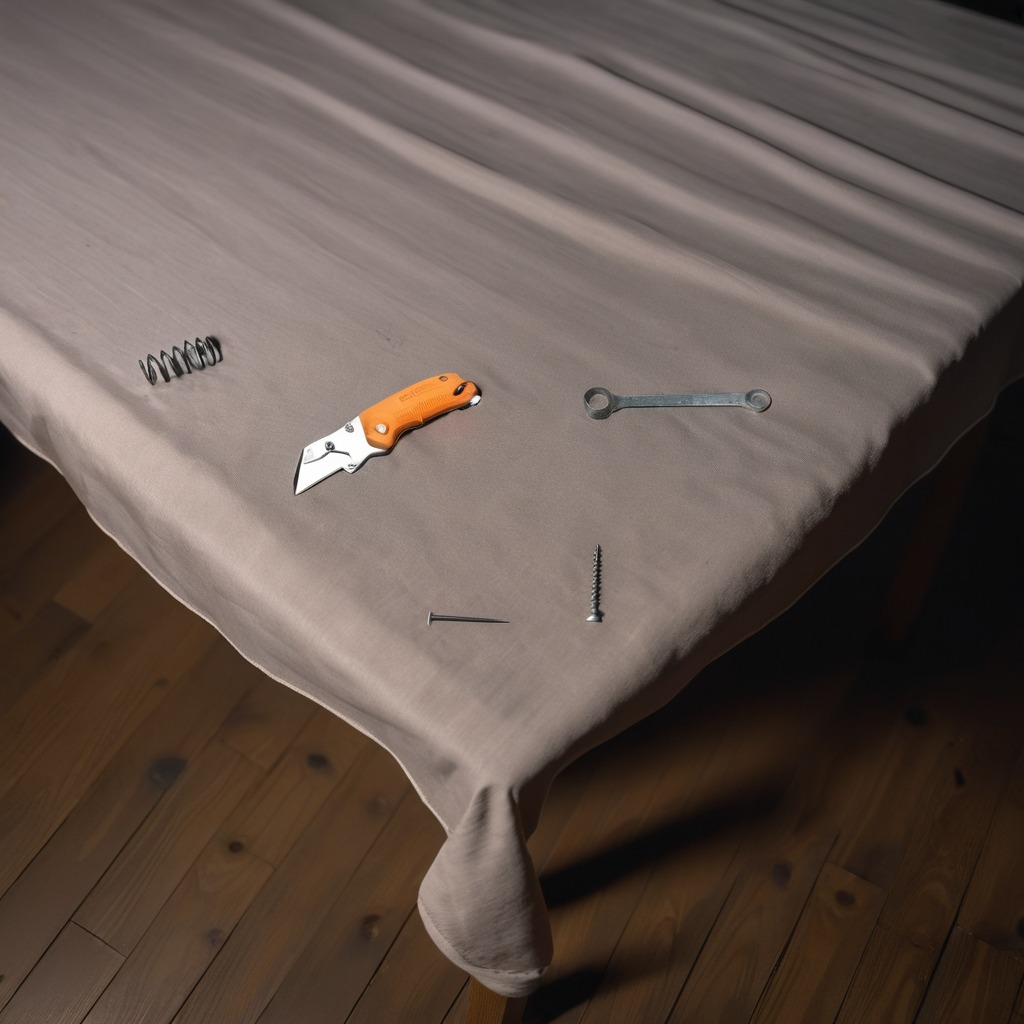
A utility knife, a metal machine screw, an iron nail, a coiled metal spring, and a wrench are lying on a wooden table.